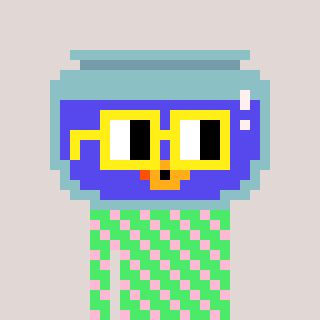
a pixel art character with square yellow glasses, a goldfish-shaped head and a teal-colored body on a warm background